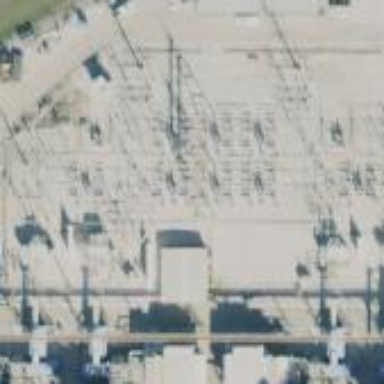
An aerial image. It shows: Outdoor power substation surrounded by fence. This substation operates at the transmission level.